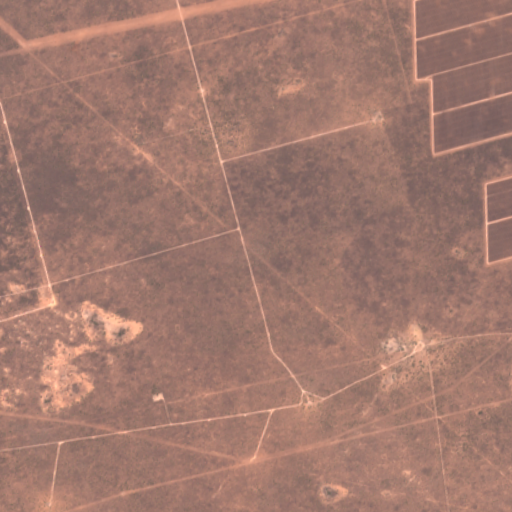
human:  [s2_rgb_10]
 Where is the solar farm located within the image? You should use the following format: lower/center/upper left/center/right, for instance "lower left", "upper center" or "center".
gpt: The solar farm is located in the upper right of the image.
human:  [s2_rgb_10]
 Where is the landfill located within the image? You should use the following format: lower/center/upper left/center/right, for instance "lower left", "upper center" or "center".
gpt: There is no landfill in the image.